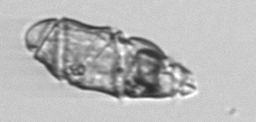
Label: Warnowia